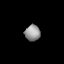
Tissue: lung
Cell type: Endothelial cells
Senescence score: 0.5766
Nuclear area (px): 235
Mean DAPI intensity: 150.757